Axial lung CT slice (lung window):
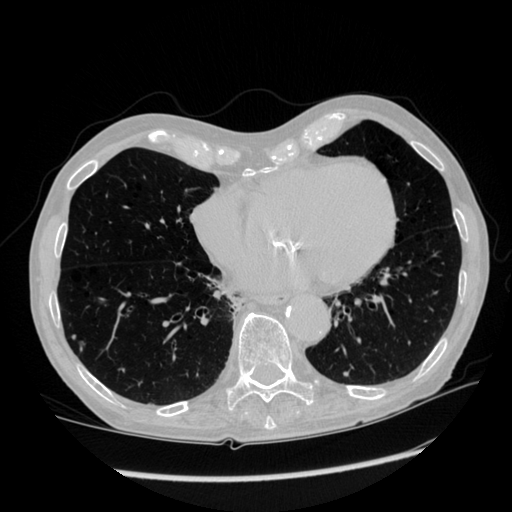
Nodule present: yes
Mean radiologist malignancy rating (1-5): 2.667